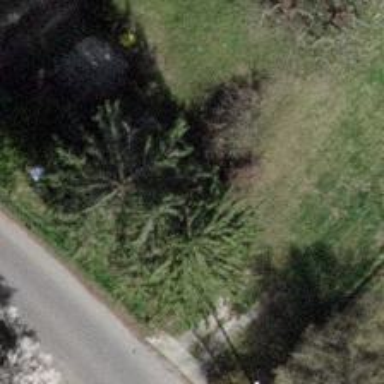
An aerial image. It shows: Evergreen needle-leaved tree.